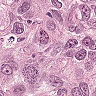
Metastatic tissue present: yes